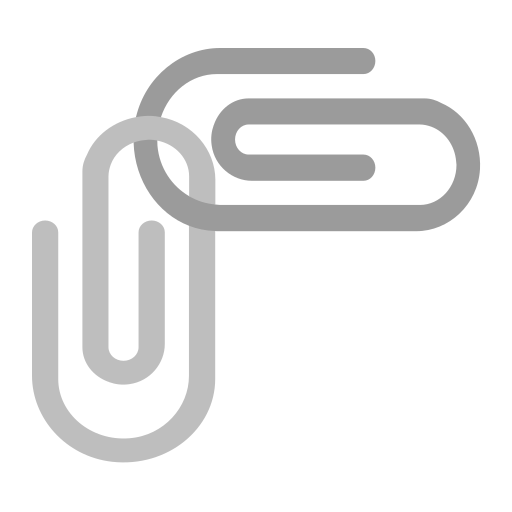
linked paperclips flat